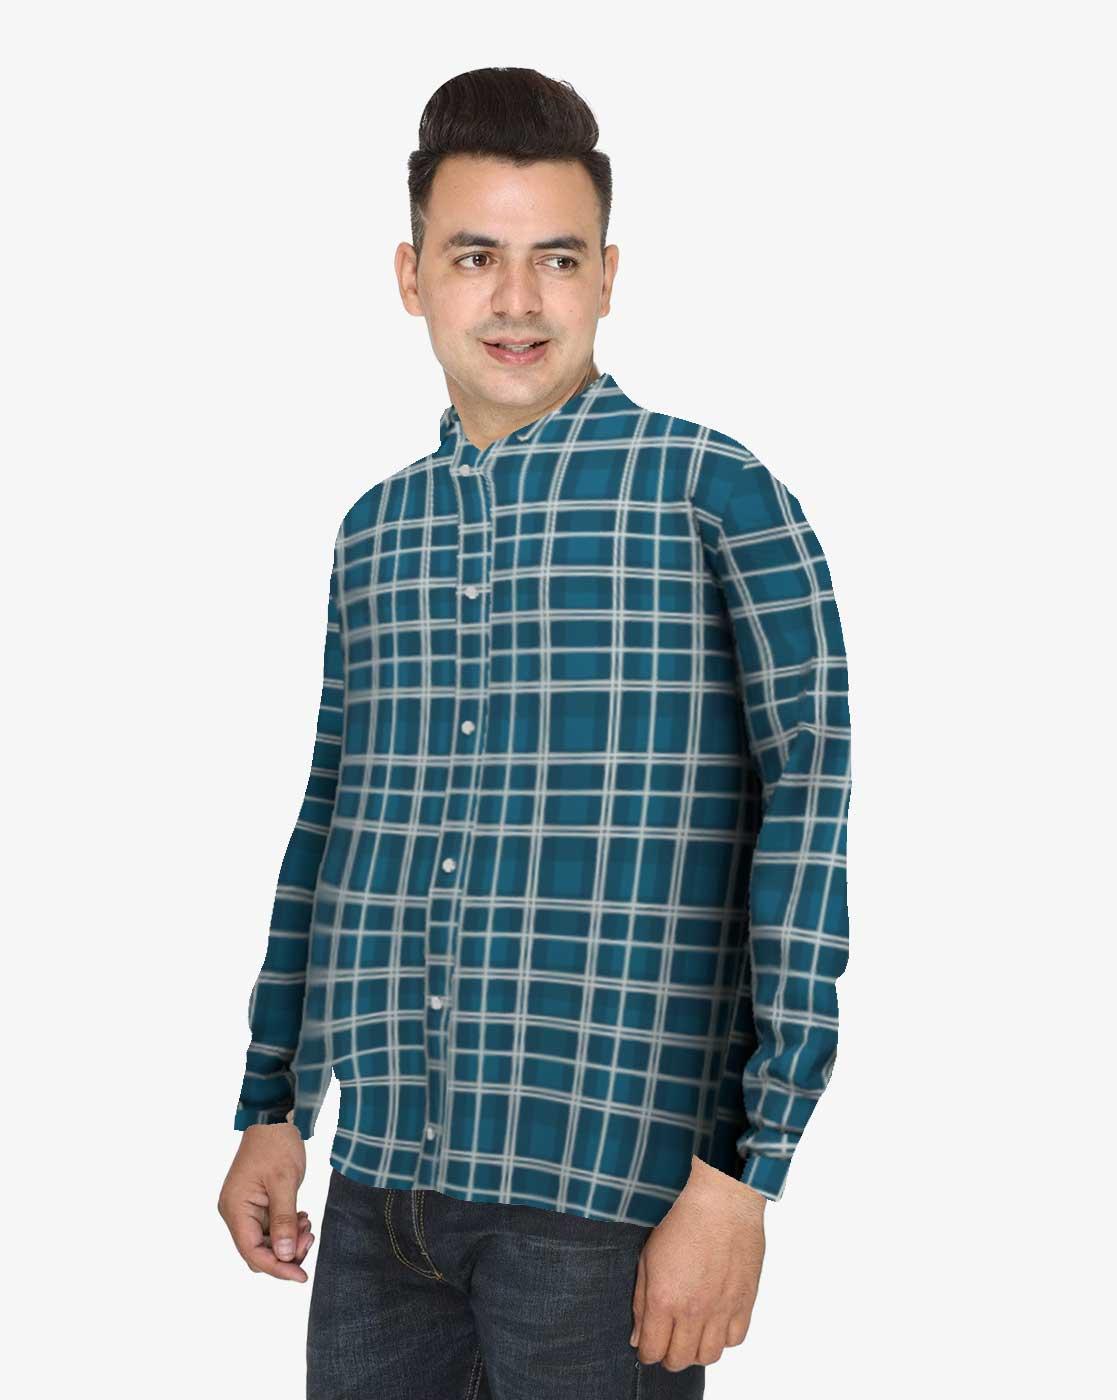
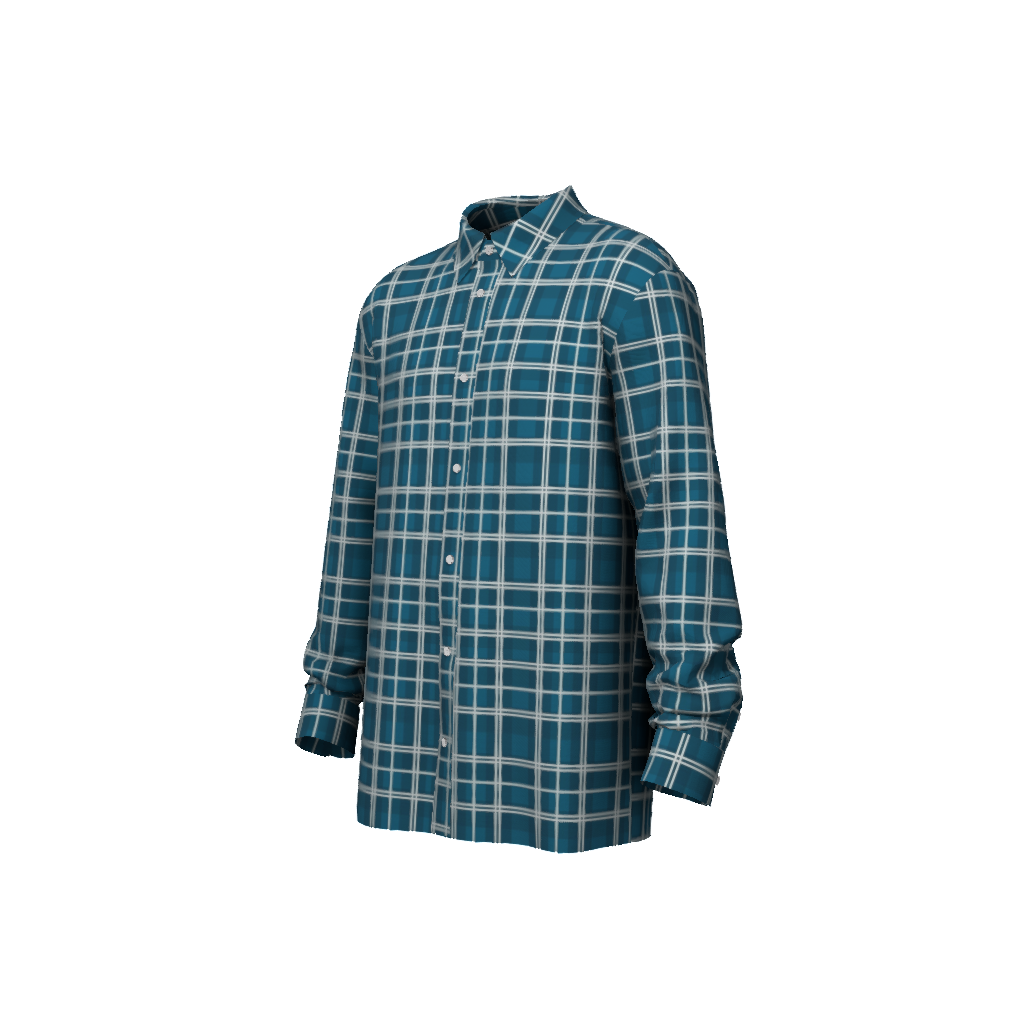
Clothing description: blue plaid button up tee